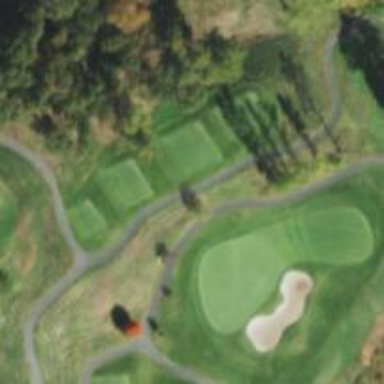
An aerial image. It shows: Golf rough area.